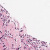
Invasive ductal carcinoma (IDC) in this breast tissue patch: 0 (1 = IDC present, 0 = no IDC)